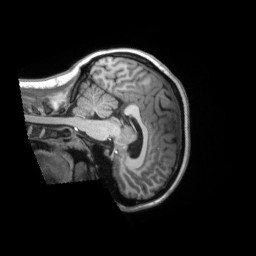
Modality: T1w
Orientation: sagittal
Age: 22
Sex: female
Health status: ill
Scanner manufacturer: siemens
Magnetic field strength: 3 T
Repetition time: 2.2 s
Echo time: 0.00157 s